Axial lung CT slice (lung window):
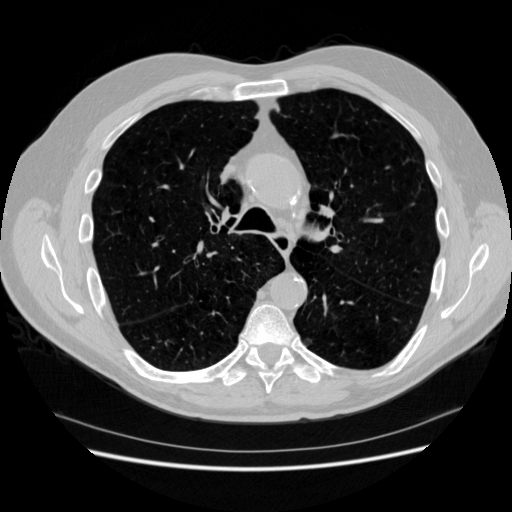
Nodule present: no